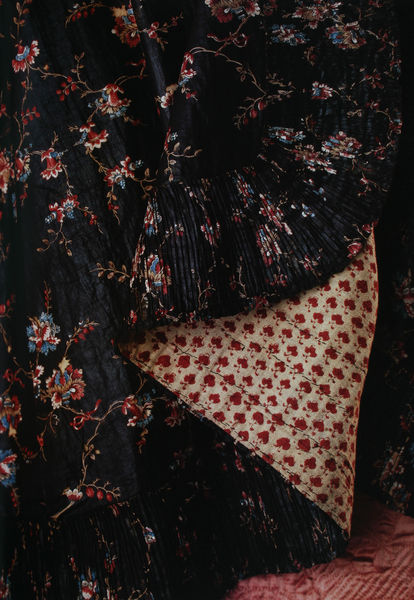
Titel: Umhang mit Kapuze und Rock (Detail)
Standort: Kyoto (Japan)
Institution: Kyoto Costume Institute
Schlagwörter: blau, blätter, dunkel, gemälde, schatten, weiß, dreieck, frauen, gelb, grün, äste, ausschnitt, blume, blumen, bunt, frau, grau, hell, kleid, licht, schmuck, schwarz, blüte, blüten, rose, rot, tuch, beige, karo, mode, muster, rock, tanz, teppich, falten, kleidung, mensch, spitze, vorhang, erde, zweige, boden, bestickt, futter, gewand, stickerei, stoff, decke, saum, pflanze, pflanzen, rosa, seide, früchte, ranken, spanien, röcke, falte, nähen, detail, floral, ornamente, gestreift, bettdecke, überwurf, faltenwurf, gesteppt, rüsche, rüschen, raffung, foto, unten, punkte, gemustert, unterrock, beeren, drapiert, druck, brokat, damast, ranke, photo, tracht, fragment, herzen, musterung, tagesdecke, drappiert, flamenco, geblümt, knospe, faltenrock, herz, plissee, plissiert, innenseite, stickereien, zierde, beere, gerafft, textil, pick, sevilla, nähte, schwraz, rispen, gefüttert, genäht, florales muster, quilt, flaten, bedruckt, flower, aufwändig, carmen, stoffdruck, drappier, fatlenrock, fleur, florl, gypsy, millefleur, näherei, futterstoff